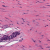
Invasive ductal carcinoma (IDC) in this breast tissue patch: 0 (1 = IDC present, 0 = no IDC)